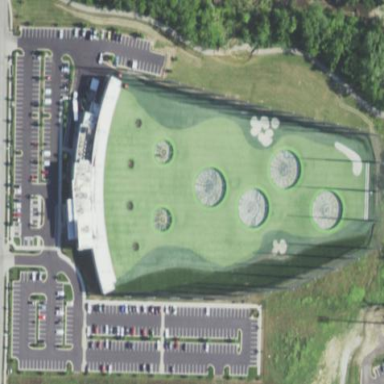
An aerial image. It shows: Sports center dedicated to golf on leisure land.